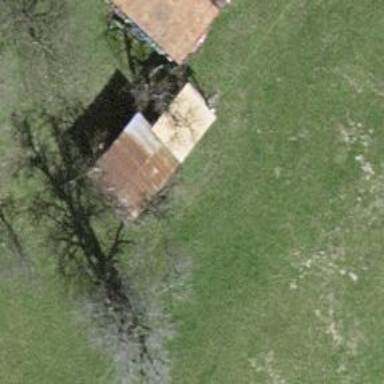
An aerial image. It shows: Shed building.